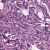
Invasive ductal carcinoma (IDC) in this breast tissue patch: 1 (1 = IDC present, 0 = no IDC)